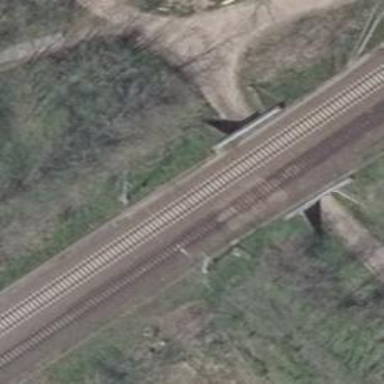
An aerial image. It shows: Railway with electrified contact lines running on embankment.